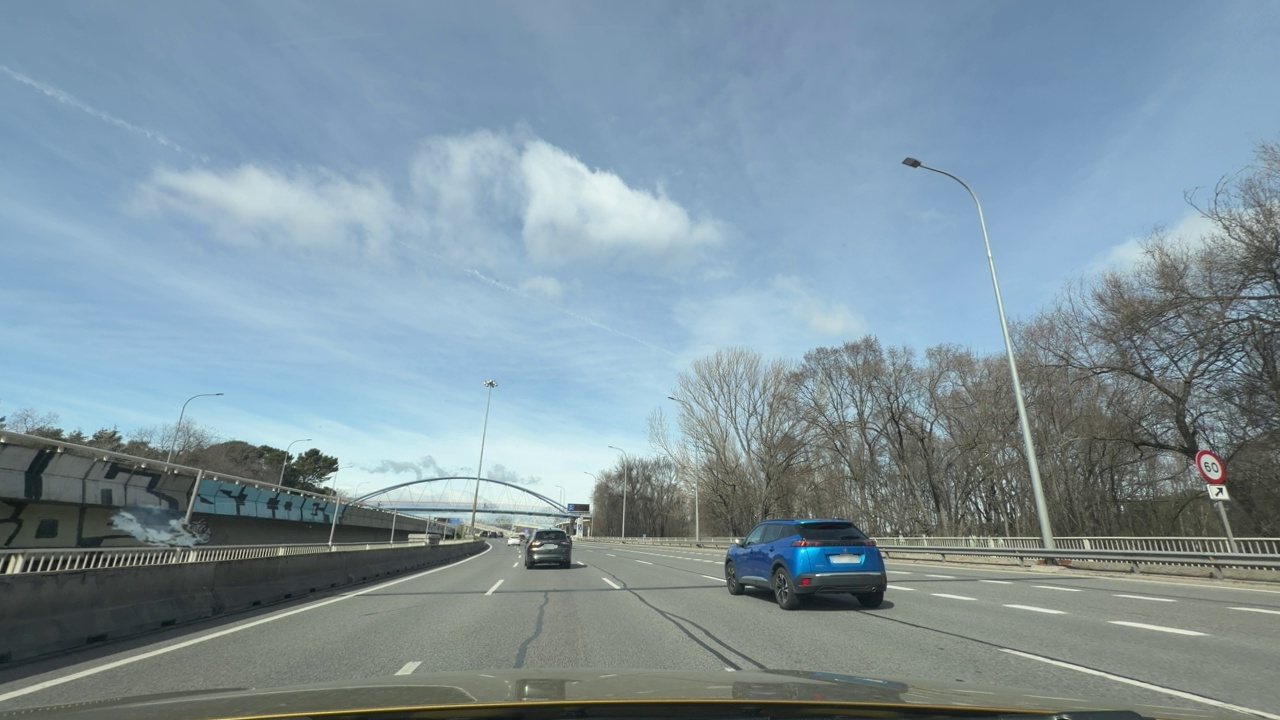
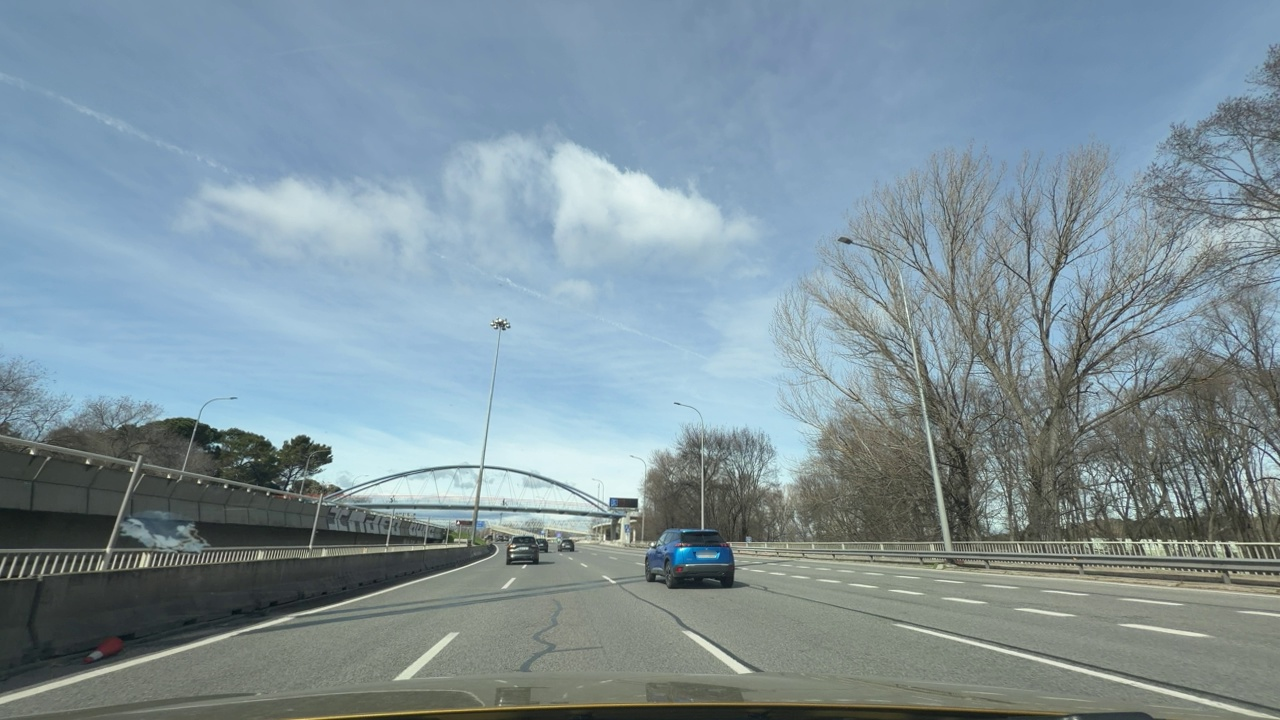
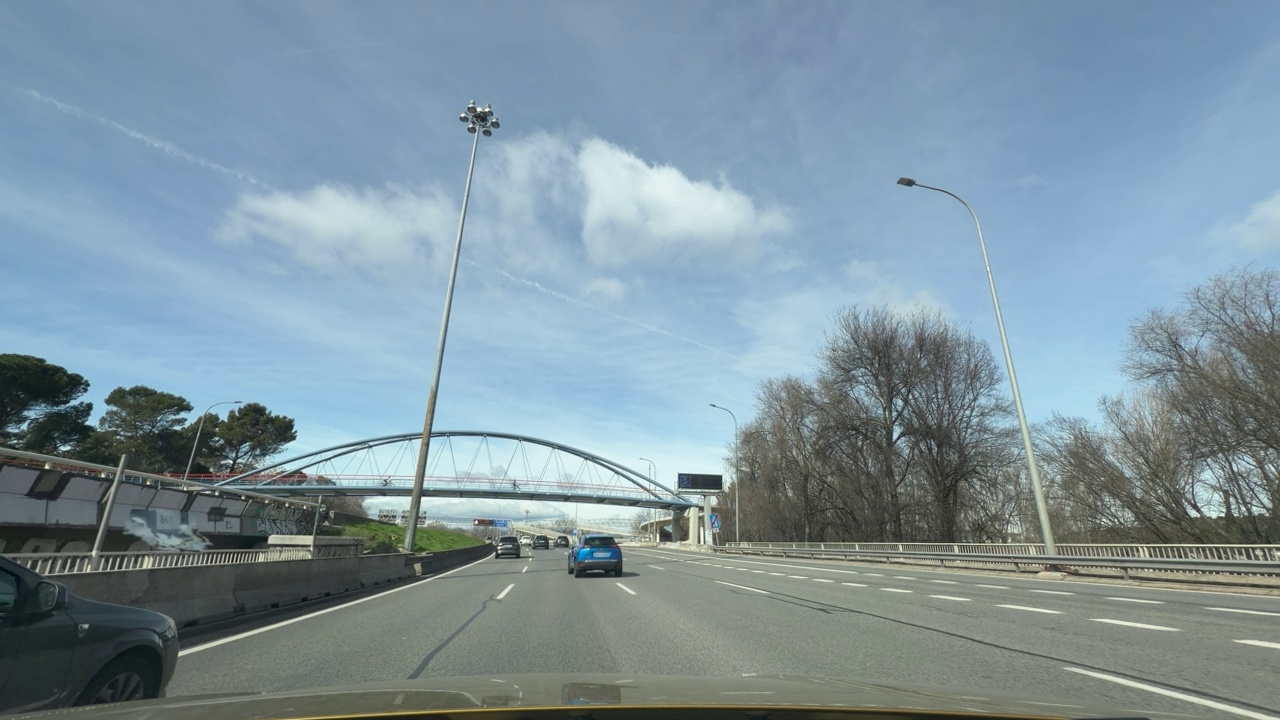
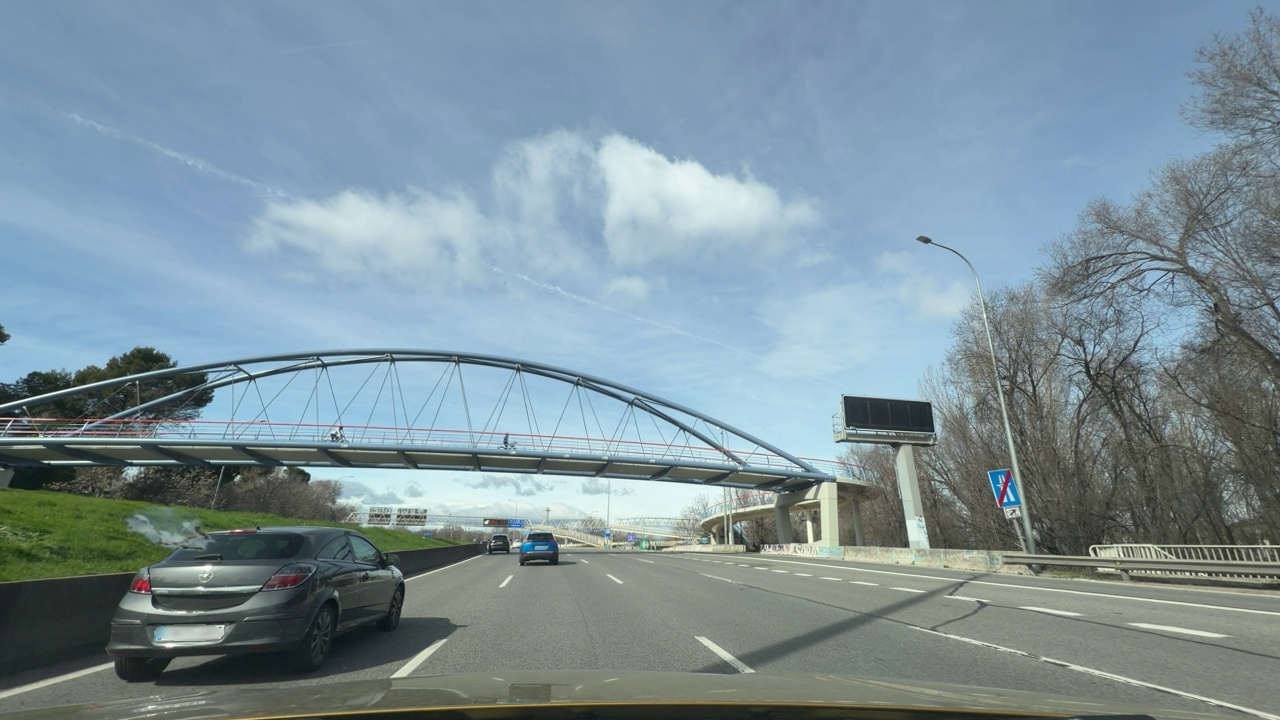
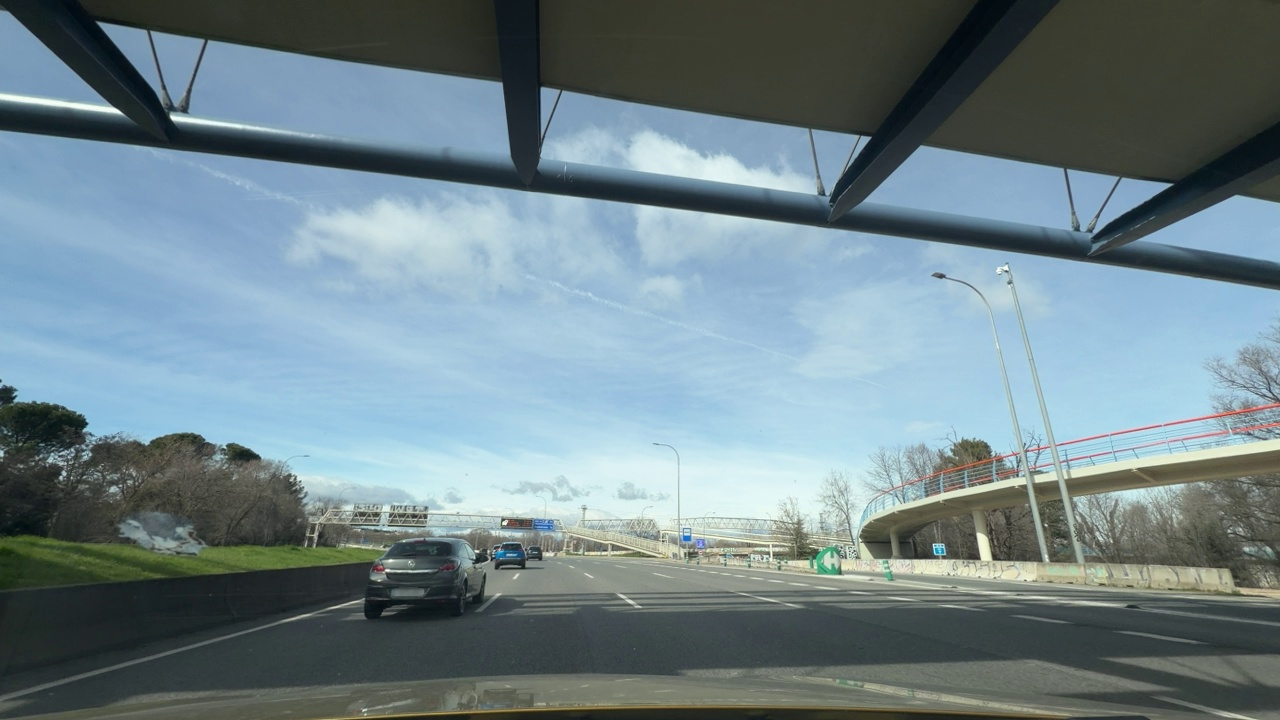
Situation: Cut in
Question: Is a vehicle from an adjacent lane moving into the ego lane?
Answer: Yes
Reasoning: Ego is driving on a four-lane motorway in the second lane from the left, and a blue vehicle from the right cuts in front of ego in its own lane.

Situation: Cut in
Question: Has a vehicle merged into the ego lane directly ahead of the ego vehicle without any intermediate vehicle?
Answer: Yes
Reasoning: The blue vehicle pulls in front of the ego directly in front of it; there is no car between the ego and the blue vehicle separating them on the motorway.

Situation: Cut in
Question: Is the ego vehicle currently inside a roundabout?
Answer: No
Reasoning: go is driving on a four-lane motorway in the second lane from the left

Situation: Cut in
Question: Is the ego vehicle currently within an intersection?
Answer: No
Reasoning: go is driving on a four-lane motorway in the second lane from the left

Situation: Cut in
Question: Is any vehicle partially overlapping the lane boundary markings of the ego lane?
Answer: Yes
Reasoning: Ego is driving on a four-lane motorway in the second lane from the left, and a blue vehicle from the right cuts in front of ego in its own lane.